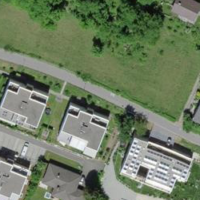
EUNIS habitat code: 25
Species observed at this site:
Cirsium vulgare